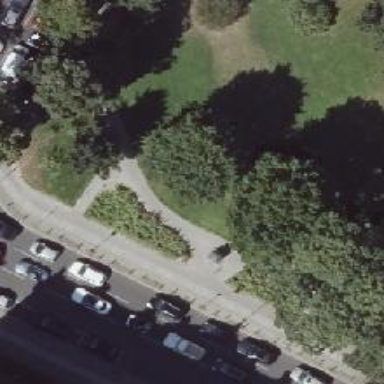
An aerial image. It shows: Tree in park.